Question: When i try to fill a figure, it only fill the arc. Here a picture to understand:

I'd like to fill also the rectangle under the arc and i can't understand why it doesn't.
Here is my code :
'''
CGContextSetStrokeColorWithColor(context, wormBorderColor);
CGContextSetFillColorWithColor(context, wormFillColor);
//Tracer la ligne de gauche
CGContextMoveToPoint(context, leftX, startingY);
CGContextAddLineToPoint(context, leftX, startingY-wormHeight);
CGContextMoveToPoint(context, rightX, startingY-wormHeight);
CGContextAddArc(context, centerX, startingY-wormHeight, echelleSize/2, 0,M_PI , 1);
CGContextMoveToPoint(context, rightX, startingY-wormHeight);
CGContextAddLineToPoint(context, rightX, startingY);
//CGContextStrokePath(context);
CGContextDrawPath(context, kCGPathFillStroke);
'''
Thank you. Please excuse my poor english and my poor core graphics knowledge.
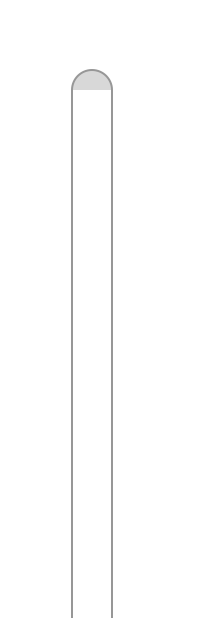
Answer: For the fill to work correctly, you need to have a closed path. Every time you do a 'CGContextMoveToPoint', you break the path. Try removing the 'CGContextMoveToPoint' for the arc and the second side of the rectangle. If the arc and the rectangle don't match, you may need to flip the start and stop angles in the 'CGContextAddArc', as it is likely starting and ending at the wrong points.